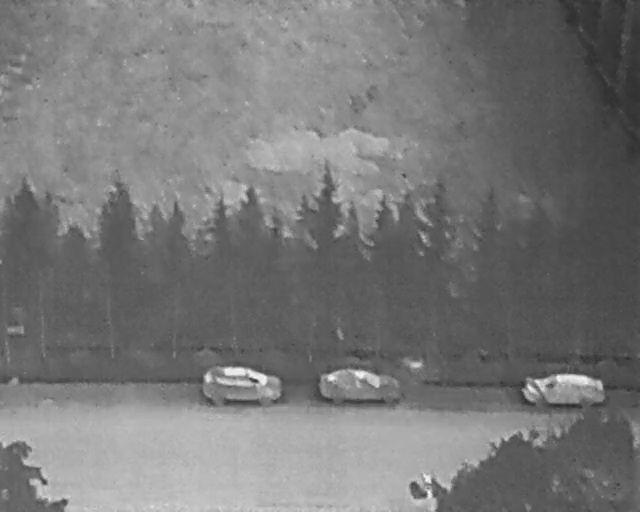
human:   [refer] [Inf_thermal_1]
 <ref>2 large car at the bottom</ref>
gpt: <box>[[34, 67, 41, 83, 2], [53, 67, 59, 83, 2]]</box>